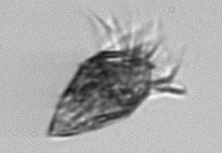
Label: Strombidium_wulffi